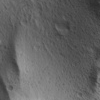
Atmospheric dust classification: not_dusty